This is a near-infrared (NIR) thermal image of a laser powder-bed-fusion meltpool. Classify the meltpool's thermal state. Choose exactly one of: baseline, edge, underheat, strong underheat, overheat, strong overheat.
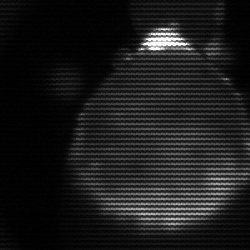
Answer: edge